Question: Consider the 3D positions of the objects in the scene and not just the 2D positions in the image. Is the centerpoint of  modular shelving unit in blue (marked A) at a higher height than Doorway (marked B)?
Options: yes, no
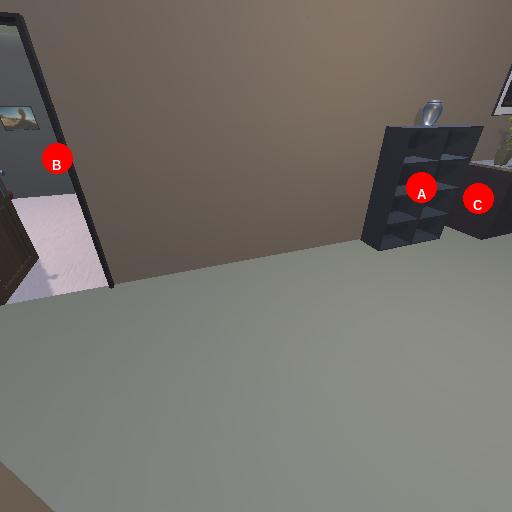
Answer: yes